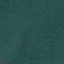
Land use / land cover class: Forest